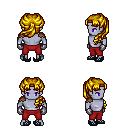
a pixel art fantasy rpg character, male body template, dark elf, purple skin, leather shoulder armor, red pants, blonde princess hairstyle, metal gloves, ghillies, four views (front, back, left, right), 2x2 character sprite sheet, small pixel art, hard edges, no anti-aliasing